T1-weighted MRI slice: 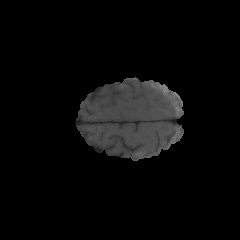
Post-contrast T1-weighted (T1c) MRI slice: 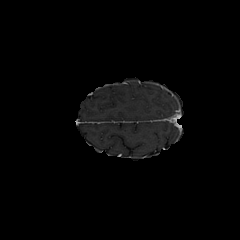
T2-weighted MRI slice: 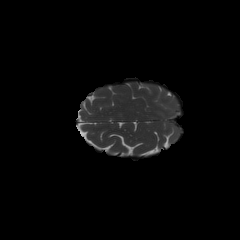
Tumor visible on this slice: no